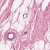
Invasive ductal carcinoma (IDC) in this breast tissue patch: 0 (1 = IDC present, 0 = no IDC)